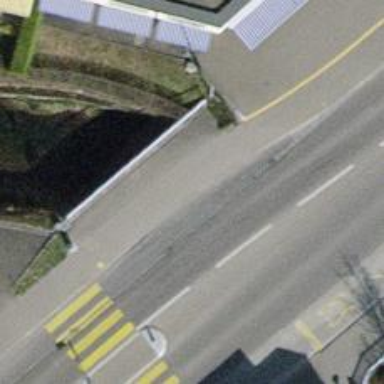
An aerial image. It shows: Platform for public transport is situated by the road.